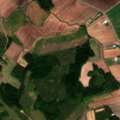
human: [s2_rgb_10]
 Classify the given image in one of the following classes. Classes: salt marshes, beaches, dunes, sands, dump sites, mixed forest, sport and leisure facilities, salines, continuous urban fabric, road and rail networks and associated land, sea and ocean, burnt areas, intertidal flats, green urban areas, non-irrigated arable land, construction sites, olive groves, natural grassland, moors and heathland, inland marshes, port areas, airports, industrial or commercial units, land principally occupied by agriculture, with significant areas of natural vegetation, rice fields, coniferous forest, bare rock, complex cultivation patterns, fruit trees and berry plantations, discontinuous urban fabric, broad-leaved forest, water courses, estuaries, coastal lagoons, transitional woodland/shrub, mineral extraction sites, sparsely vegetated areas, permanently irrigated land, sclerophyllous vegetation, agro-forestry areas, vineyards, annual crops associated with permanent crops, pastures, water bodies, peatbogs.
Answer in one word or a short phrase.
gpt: non-irrigated arable land, land principally occupied by agriculture, with significant areas of natural vegetation, coniferous forest, mixed forest, transitional woodland/shrub